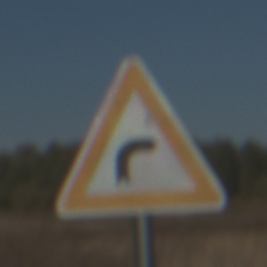
Verkehrszeichen: KurveRechts
Umgebung: Outdoor, Nature
Tageszeit: MorningAfternoon
Wetter: Clear
Licht: Natural
Jahreszeit: Autumn
Kontrast: HighContrast